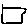
Label: square